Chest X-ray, AP view. Patient: 60 years old, sex M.
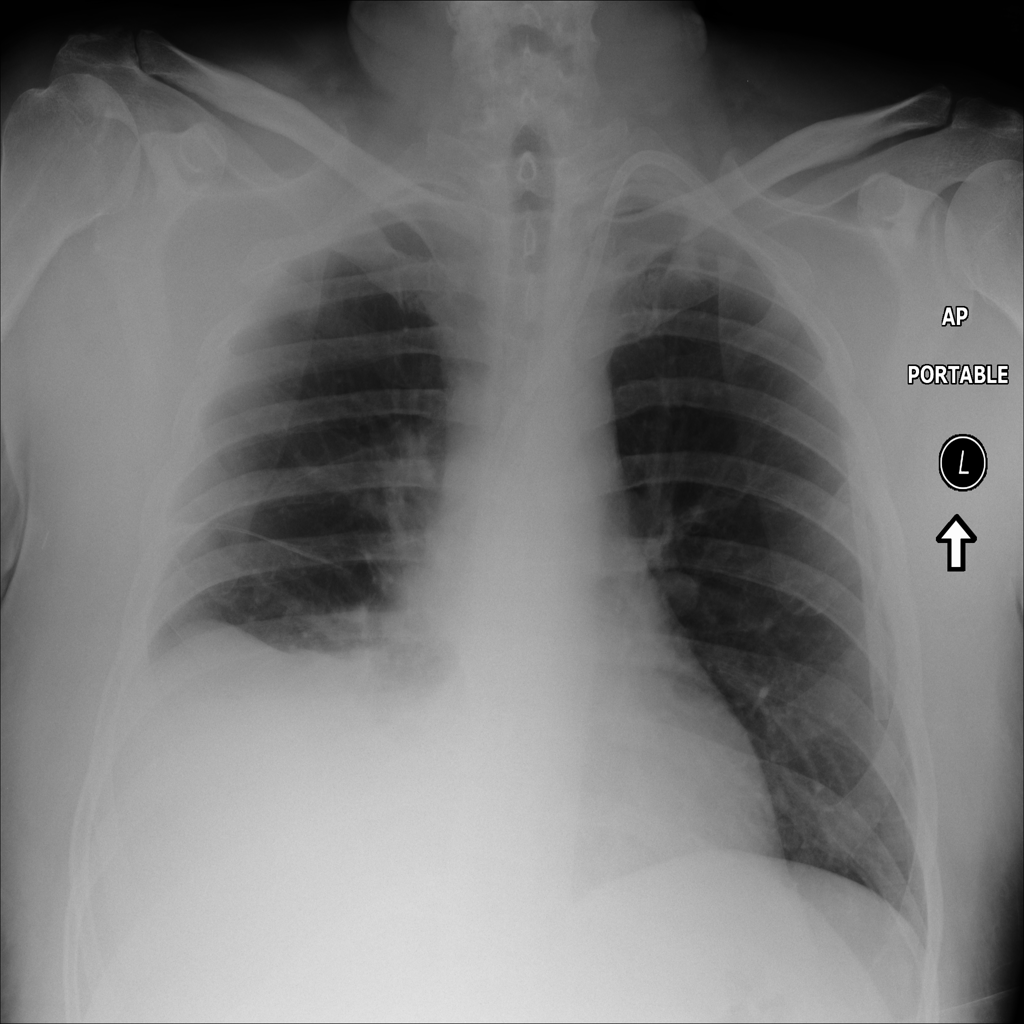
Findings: No Finding